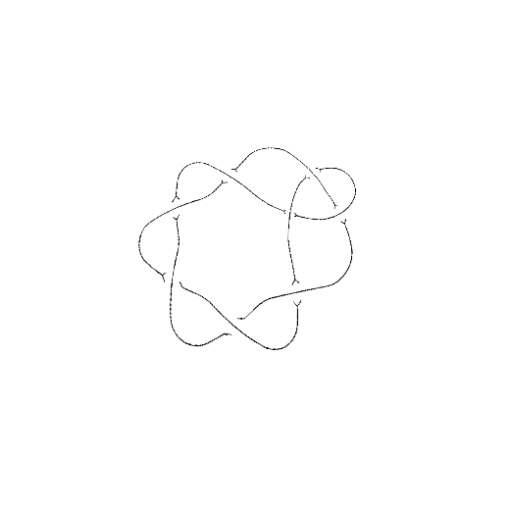
Crossing number: 8